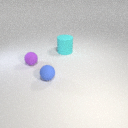
small blue rubber sphere in front of large cyan rubber cylinder